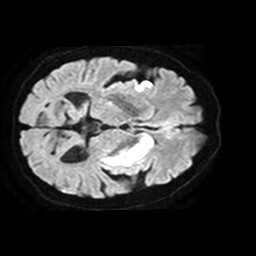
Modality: TRACE
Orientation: axial
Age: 62
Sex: female
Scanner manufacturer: philips
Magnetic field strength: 1.5 T
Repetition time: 3.639 s
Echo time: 0.09255 s